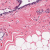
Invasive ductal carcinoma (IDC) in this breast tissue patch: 0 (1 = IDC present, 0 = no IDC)